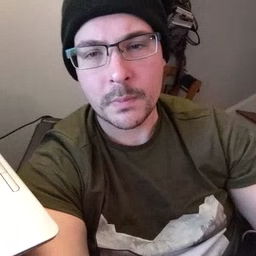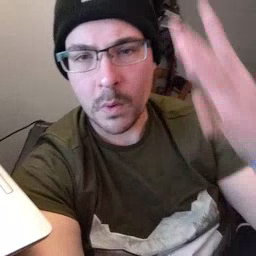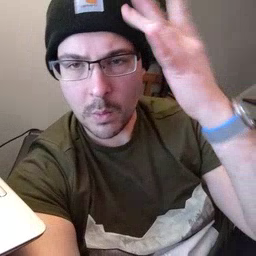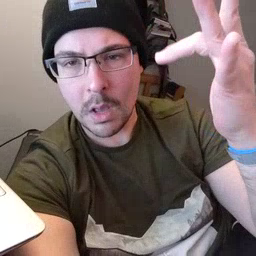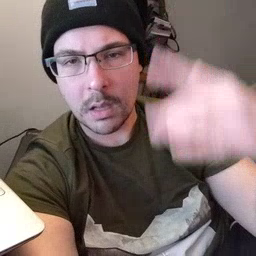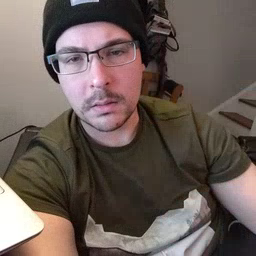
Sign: why